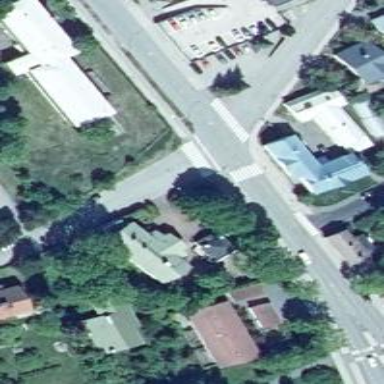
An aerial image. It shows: Road with "give way" sign.